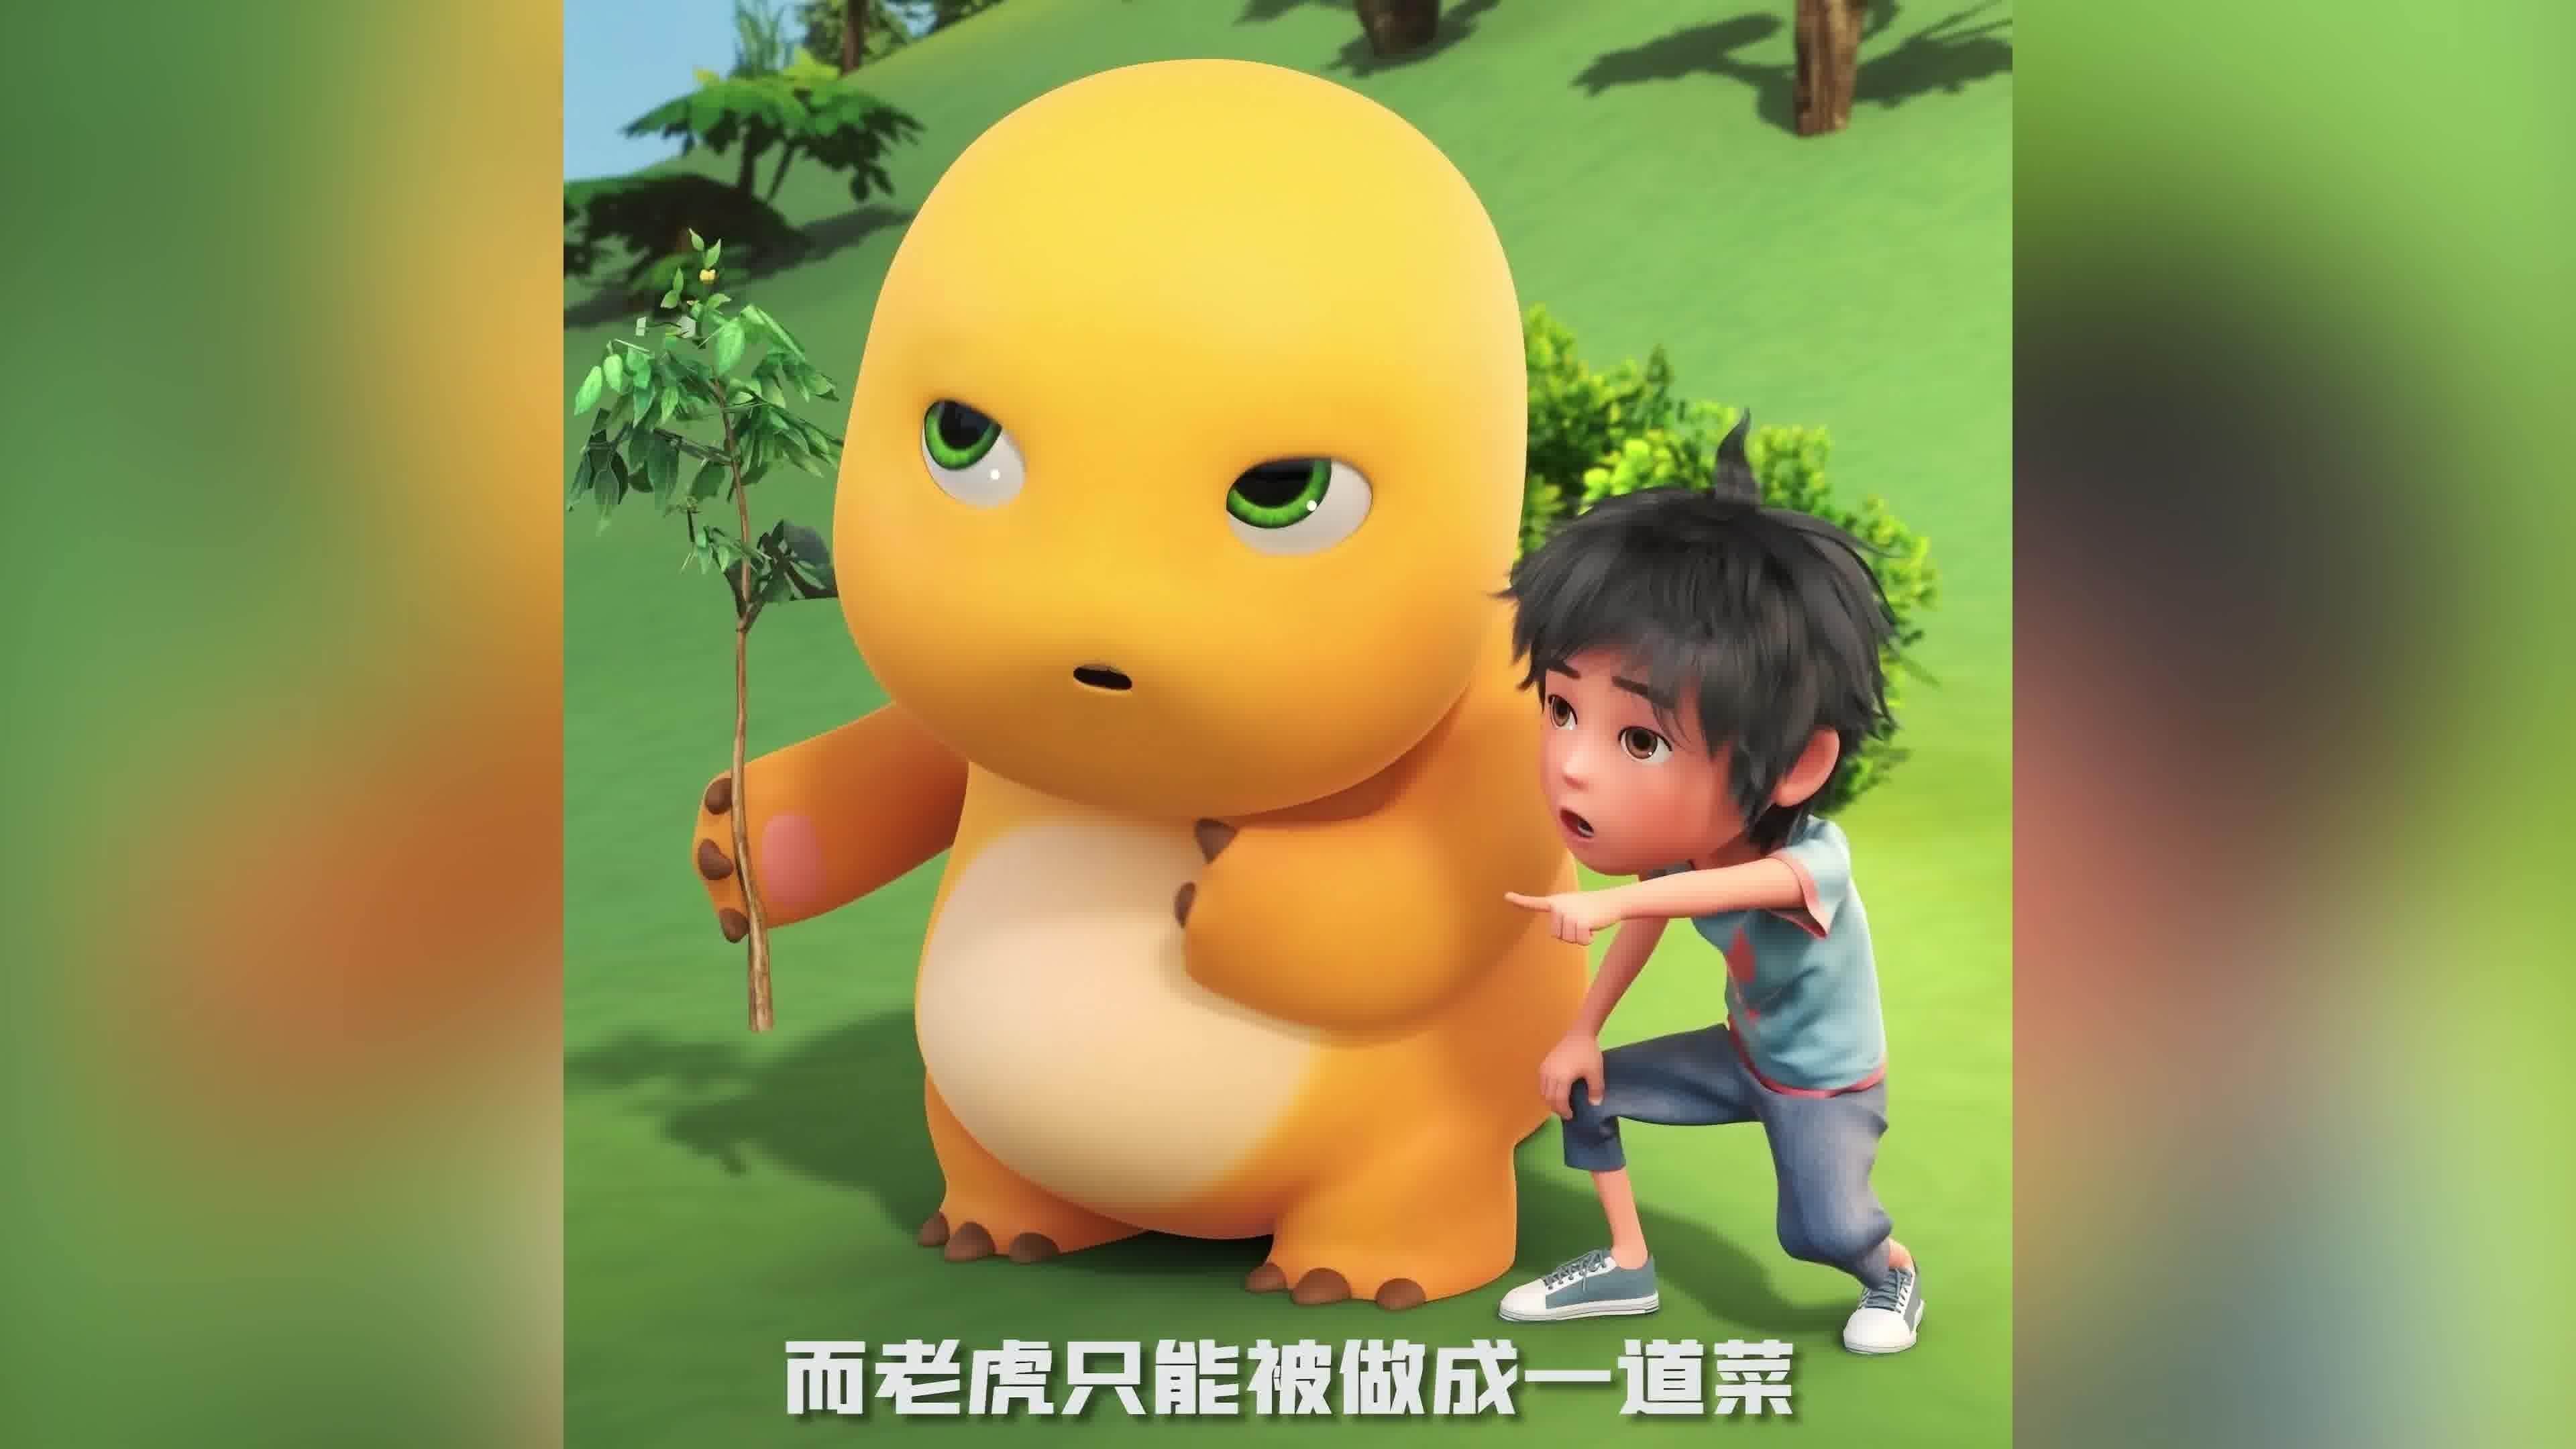
Label: nailong